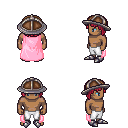
a pixel art fantasy rpg character, male body template, human, dark skin, pink cape, white pants, ruby red pageboy hairstyle, chain helm, metal boots, four views (front, back, left, right), 2x2 character sprite sheet, small pixel art, hard edges, no anti-aliasing